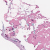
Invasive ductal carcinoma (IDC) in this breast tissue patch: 0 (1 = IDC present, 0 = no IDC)